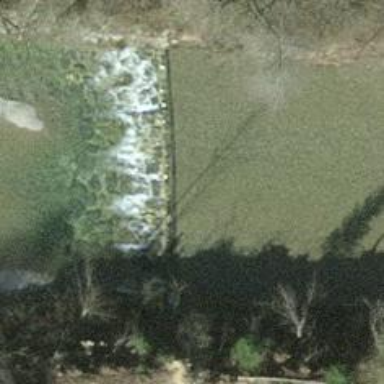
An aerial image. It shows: Weir in waterway.